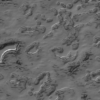
Label: not_dusty